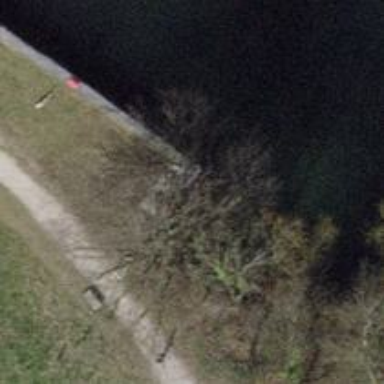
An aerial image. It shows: Bench for seating.